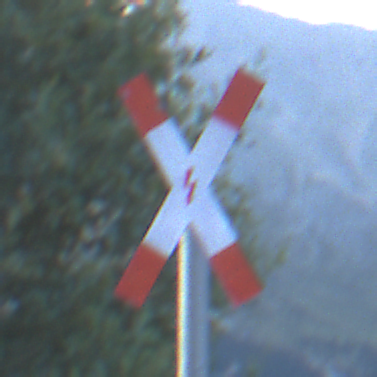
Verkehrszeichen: Andreaskreuz
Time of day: SunriseSunset
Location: Outdoor (RoadRail)
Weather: Clear
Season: NotSpecified
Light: Natural